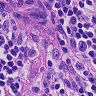
Metastatic tissue present: no